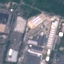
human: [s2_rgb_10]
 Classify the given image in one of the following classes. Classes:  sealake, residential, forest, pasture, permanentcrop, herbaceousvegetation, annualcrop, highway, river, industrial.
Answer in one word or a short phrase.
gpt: Industrial